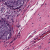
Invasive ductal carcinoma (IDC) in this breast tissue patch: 0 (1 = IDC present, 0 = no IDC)